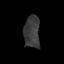
Tissue: skin
Cell type: Epithelial cells
Senescence score: 0.286
Nuclear area (px): 503
Mean DAPI intensity: 58.785